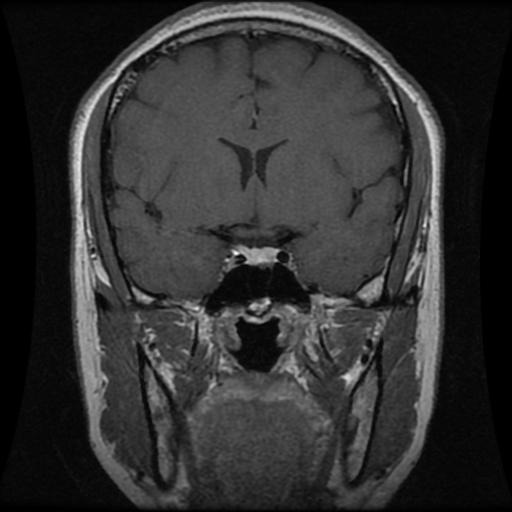
Label: pituitary